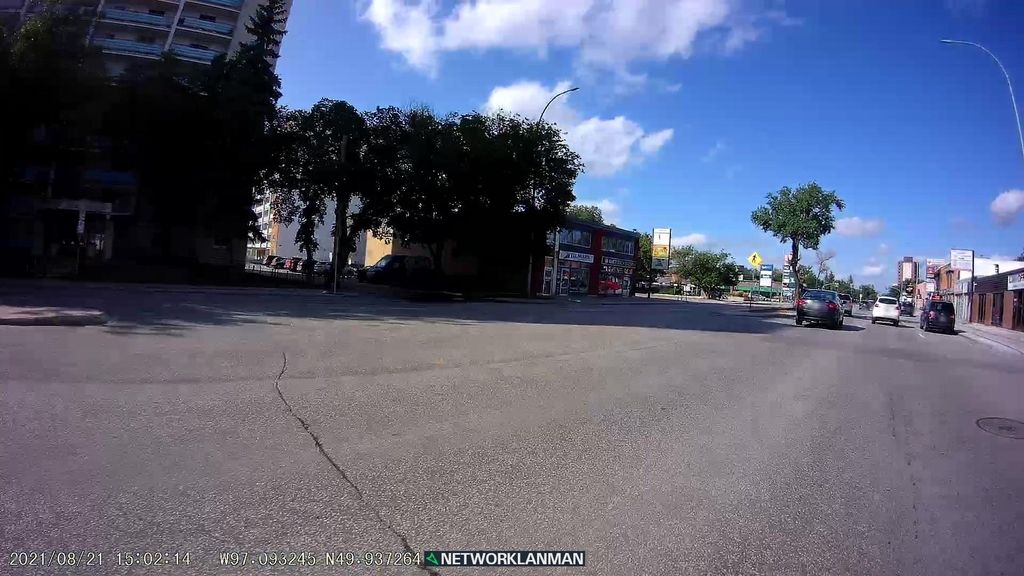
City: winnipeg